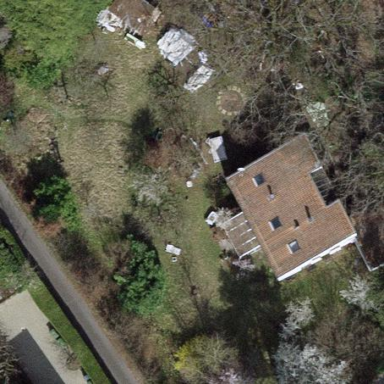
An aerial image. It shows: Garden enclosed by fence.